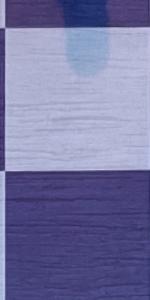
Label: Empty